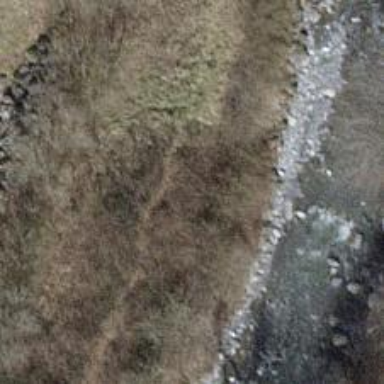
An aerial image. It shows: Embankment has been constructed as man-made feature.